Interaction volume radius: 5 \u00c5
Interaction volume height: 10 \u00c5
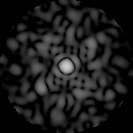
Disorder parameter: 0.8054